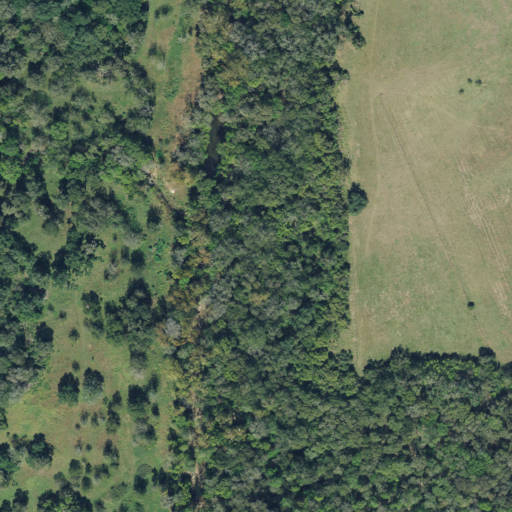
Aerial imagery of valley in Texas named Long Hollow containing woody wetlands, pasture, deciduous forest, mixed forest, and shrub